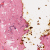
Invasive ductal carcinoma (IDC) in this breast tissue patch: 0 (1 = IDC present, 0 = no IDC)